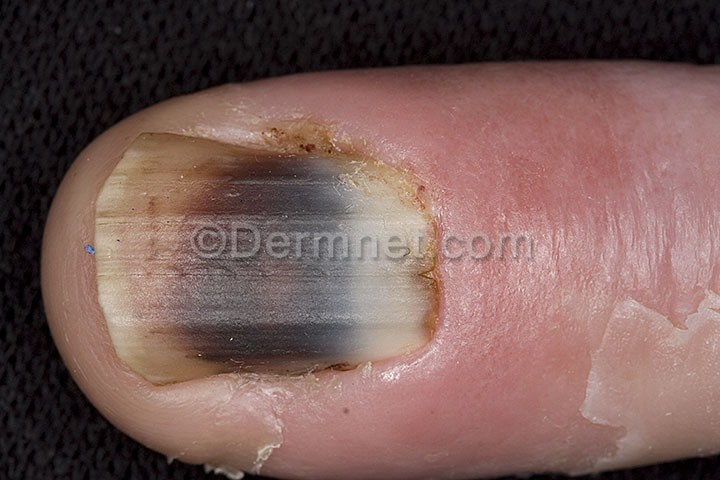
Disease: Nail Fungus and other Nail Disease